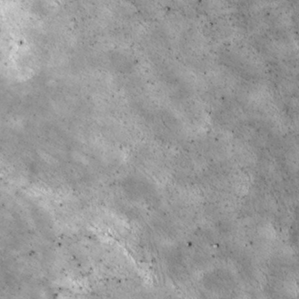
Label: non_frost